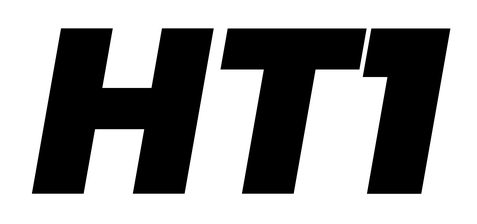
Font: Poppins-BlackItalic